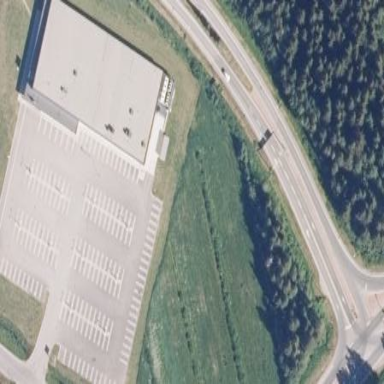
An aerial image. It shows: Supermarket building.